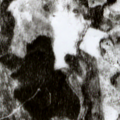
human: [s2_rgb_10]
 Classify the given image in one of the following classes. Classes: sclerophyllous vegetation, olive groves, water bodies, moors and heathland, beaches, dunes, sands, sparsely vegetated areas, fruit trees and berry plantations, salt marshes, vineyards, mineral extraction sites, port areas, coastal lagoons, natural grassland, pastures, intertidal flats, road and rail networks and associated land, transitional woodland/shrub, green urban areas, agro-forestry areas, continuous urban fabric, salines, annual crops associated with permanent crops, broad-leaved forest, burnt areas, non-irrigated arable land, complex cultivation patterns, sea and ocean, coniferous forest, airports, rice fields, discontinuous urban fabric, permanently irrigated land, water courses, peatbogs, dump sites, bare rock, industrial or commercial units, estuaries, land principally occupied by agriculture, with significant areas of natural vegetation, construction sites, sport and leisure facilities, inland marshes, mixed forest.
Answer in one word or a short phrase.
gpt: coniferous forest, mixed forest, transitional woodland/shrub, peatbogs